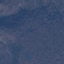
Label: Forest